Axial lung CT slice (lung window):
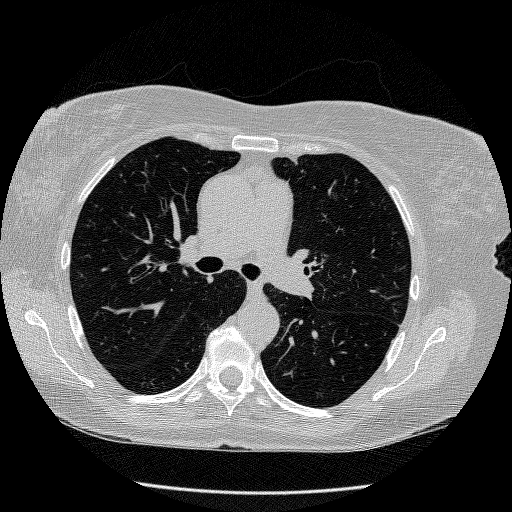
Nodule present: no